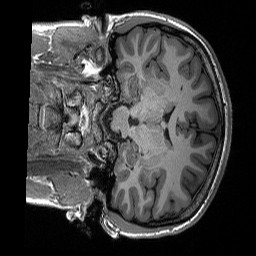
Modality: T1w
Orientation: coronal
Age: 21
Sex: female